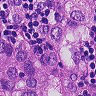
Metastatic tissue present: yes